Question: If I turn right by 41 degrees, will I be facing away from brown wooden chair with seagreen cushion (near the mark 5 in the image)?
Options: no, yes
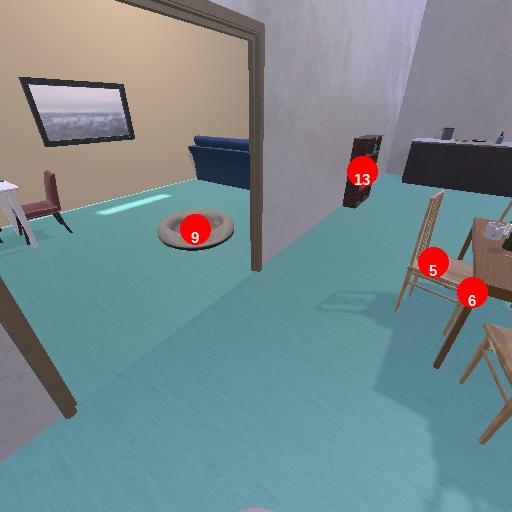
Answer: no